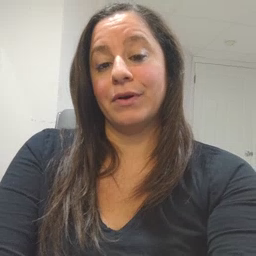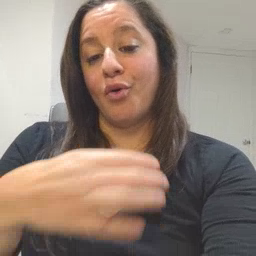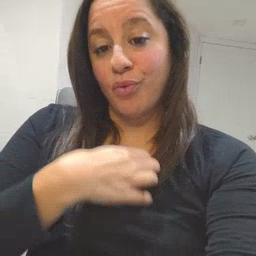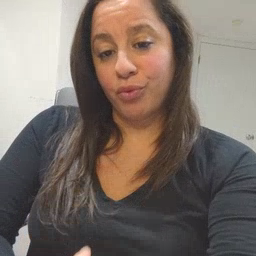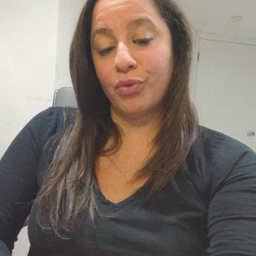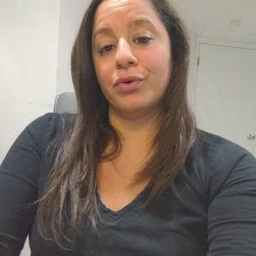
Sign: hungry